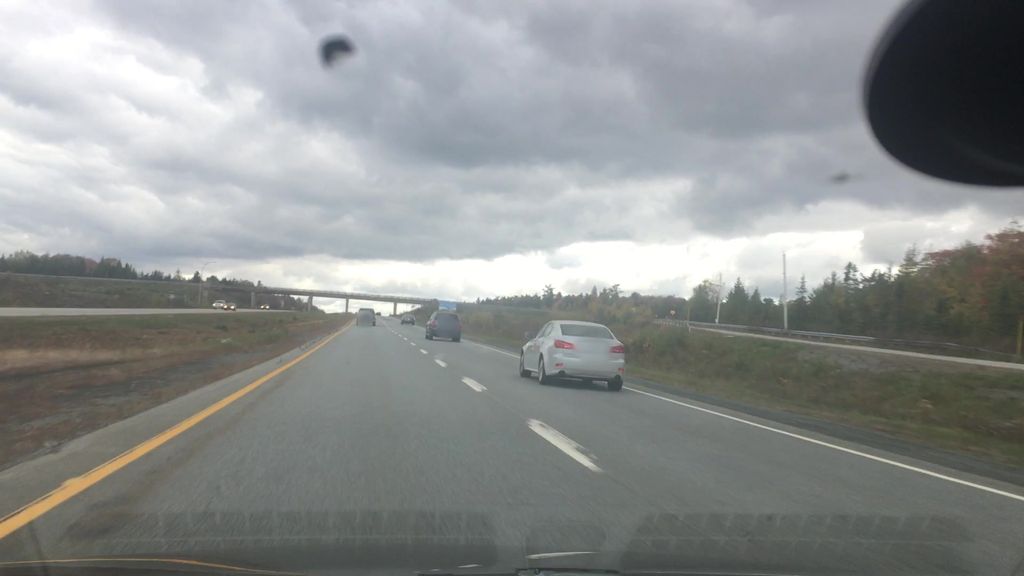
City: halifax